【题型】填空题　【知识点】立体几何　【难度】medium
在三棱锥 \(P-ABC\) 中，已知 \(\triangle ABC\) 是边长为 2 的正三角形，且 \(PA = PB\). 若 \(\triangle PAB\) 和 \(\triangle ABC\) 的面积之积为 \(\sqrt{3}\)，且二面角 \(P-AB-C\) 的余弦值为 \(\dfrac{\sqrt{5}}{5}\)，则该三棱锥外接球的表面积为 \(\underline{\quad\quad}\).

\vspace{1em}
【解答】

\textbf{【答案】} \(\boldsymbol{\dfrac{17\pi}{3}}\)/\(\boldsymbol{\dfrac{17}{3}\pi}\)

\vspace{1em}

\textbf{【解析】}
设 \(AB\) 中点为 \(H\)，\(\triangle ABC\) 外接圆圆心为 \(M\)，球心为 \(O\)，因为 \(PA = PB\)，所以 \(PH \perp AB\)，

又 \(\triangle ABC\) 是边长为 2 的正三角形，所以
\[
S_{\triangle ABC} = \dfrac{1}{2} \times 2 \times 2 \times \sin\dfrac{\pi}{3} = \sqrt{3},
\]
结合题设有 \(S_{\triangle PAB} = 1\)，

所以 \(\dfrac{1}{2} \times 2 \times PH = 1\)，得到 \(PH = 1\)，所以 \(\triangle PAB\) 是等腰直角三角形，其外接圆圆心为 \(H\)，

又因为 \(CH \perp AB\)，所以 \(\angle PHC\) 为二面角 \(P-AB-C\) 的平面角，结合已知该角为锐角，

由题意可知，\(\cos\angle CHP = \dfrac{\sqrt{5}}{5}\)，过 \(H, M\) 分别作平面 \(PAB\)、平面 \(ABC\) 的垂线，相交于一点，

由截面圆的性质可知，两垂线的交点为球心 \(O\)，如图所示，

所以
\[
\sin\angle OHM = \dfrac{\sqrt{5}}{5}, \quad \cos\angle OHM = \dfrac{2\sqrt{5}}{5},
\]
得到
\[
\tan\angle OHM = \dfrac{OM}{HM} = \dfrac{1}{2},
\]

又易知 \(MH = \dfrac{CH}{3} = \dfrac{\sqrt{3}}{3}\)，\(CM = \dfrac{2\sqrt{3}}{3}\)，所以 \(OM = \dfrac{\sqrt{3}}{6}\)，

所以外接球半径
\[
R = OC = \sqrt{OM^2 + MC^2} = \sqrt{\dfrac{17}{12}},
\]

所以外接球表面积
\[
S = 4\pi R^2 = \dfrac{17\pi}{3}.
\]

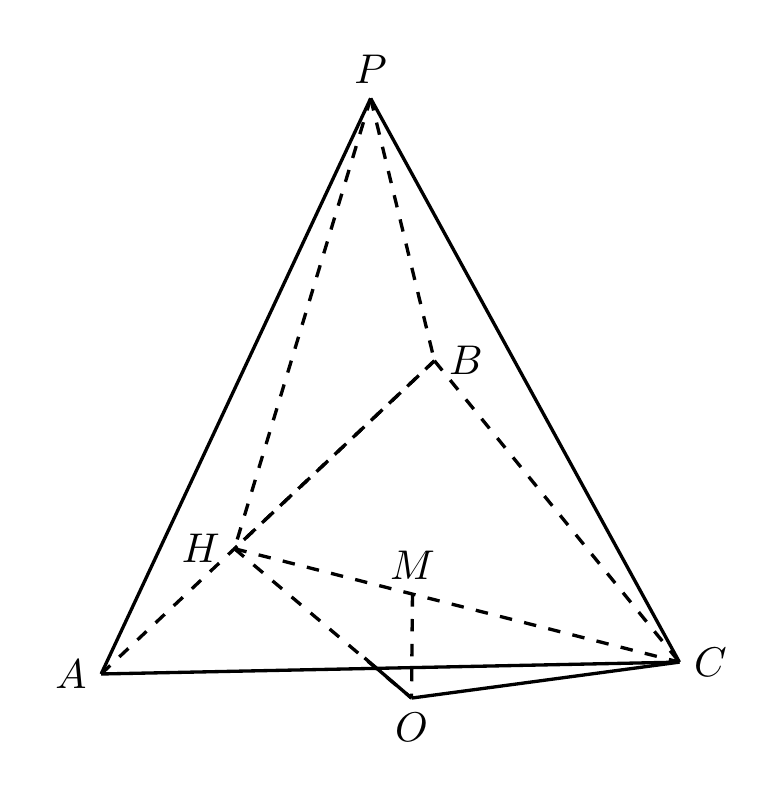